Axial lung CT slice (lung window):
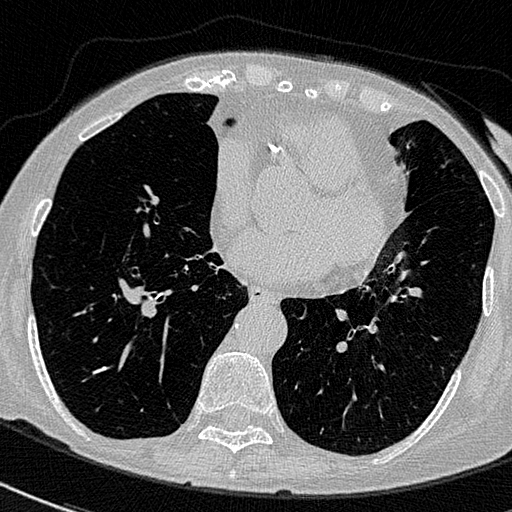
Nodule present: no